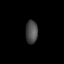
Tissue: lung
Cell type: Epithelial cells
Senescence score: 0.2365
Nuclear area (px): 277
Mean DAPI intensity: 74.567